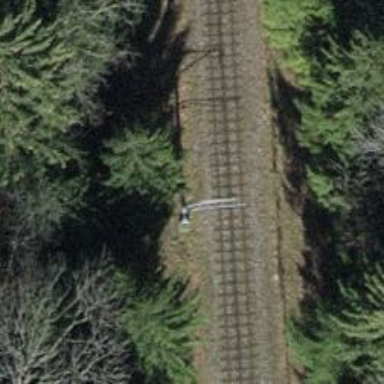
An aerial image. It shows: Solitary milestone along the railway.